Interaction volume radius: 10 \u00c5
Interaction volume height: 30 \u00c5
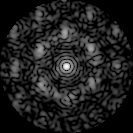
Disorder parameter: 0.6579